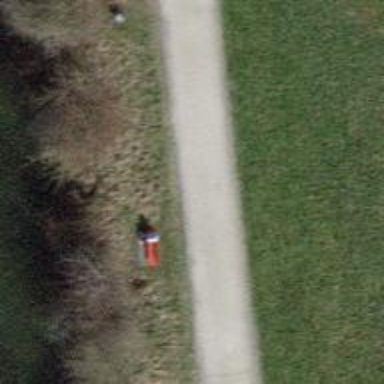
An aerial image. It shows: Bench.